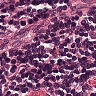
Metastatic tissue present: no